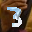
Label: 3